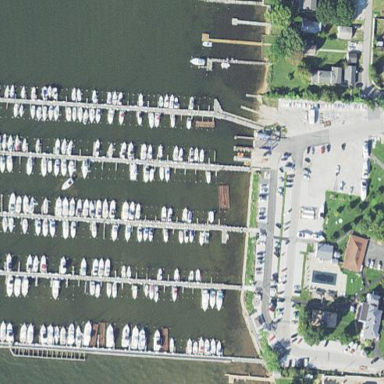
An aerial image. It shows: Marina on leisure land.